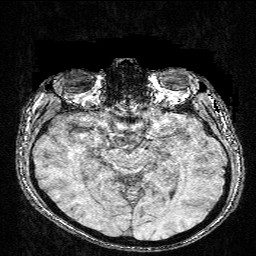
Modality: FLASH
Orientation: coronal
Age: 30
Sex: male